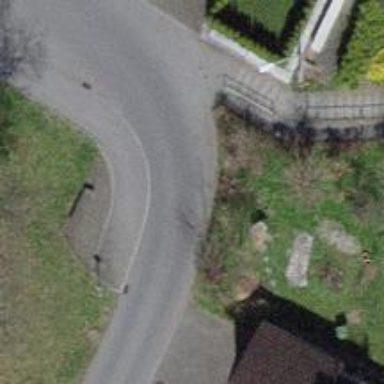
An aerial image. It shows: Kerb barrier.